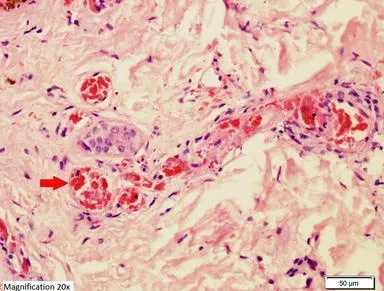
Periodic acid schiff staining of the same skin lesions showing amorphus PAS positive material deposits (red arrow) in form of intramural and intravascular thrombus (high magnification x20).
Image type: pathology (h&e)